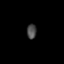
Tissue: lung
Cell type: T cells
Senescence score: 0.5919
Nuclear area (px): 137
Mean DAPI intensity: 74.234